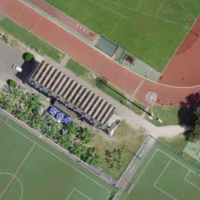
EUNIS habitat code: 53
Species observed at this site:
Ajuga reptans